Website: ulta-beauty
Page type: billing-address
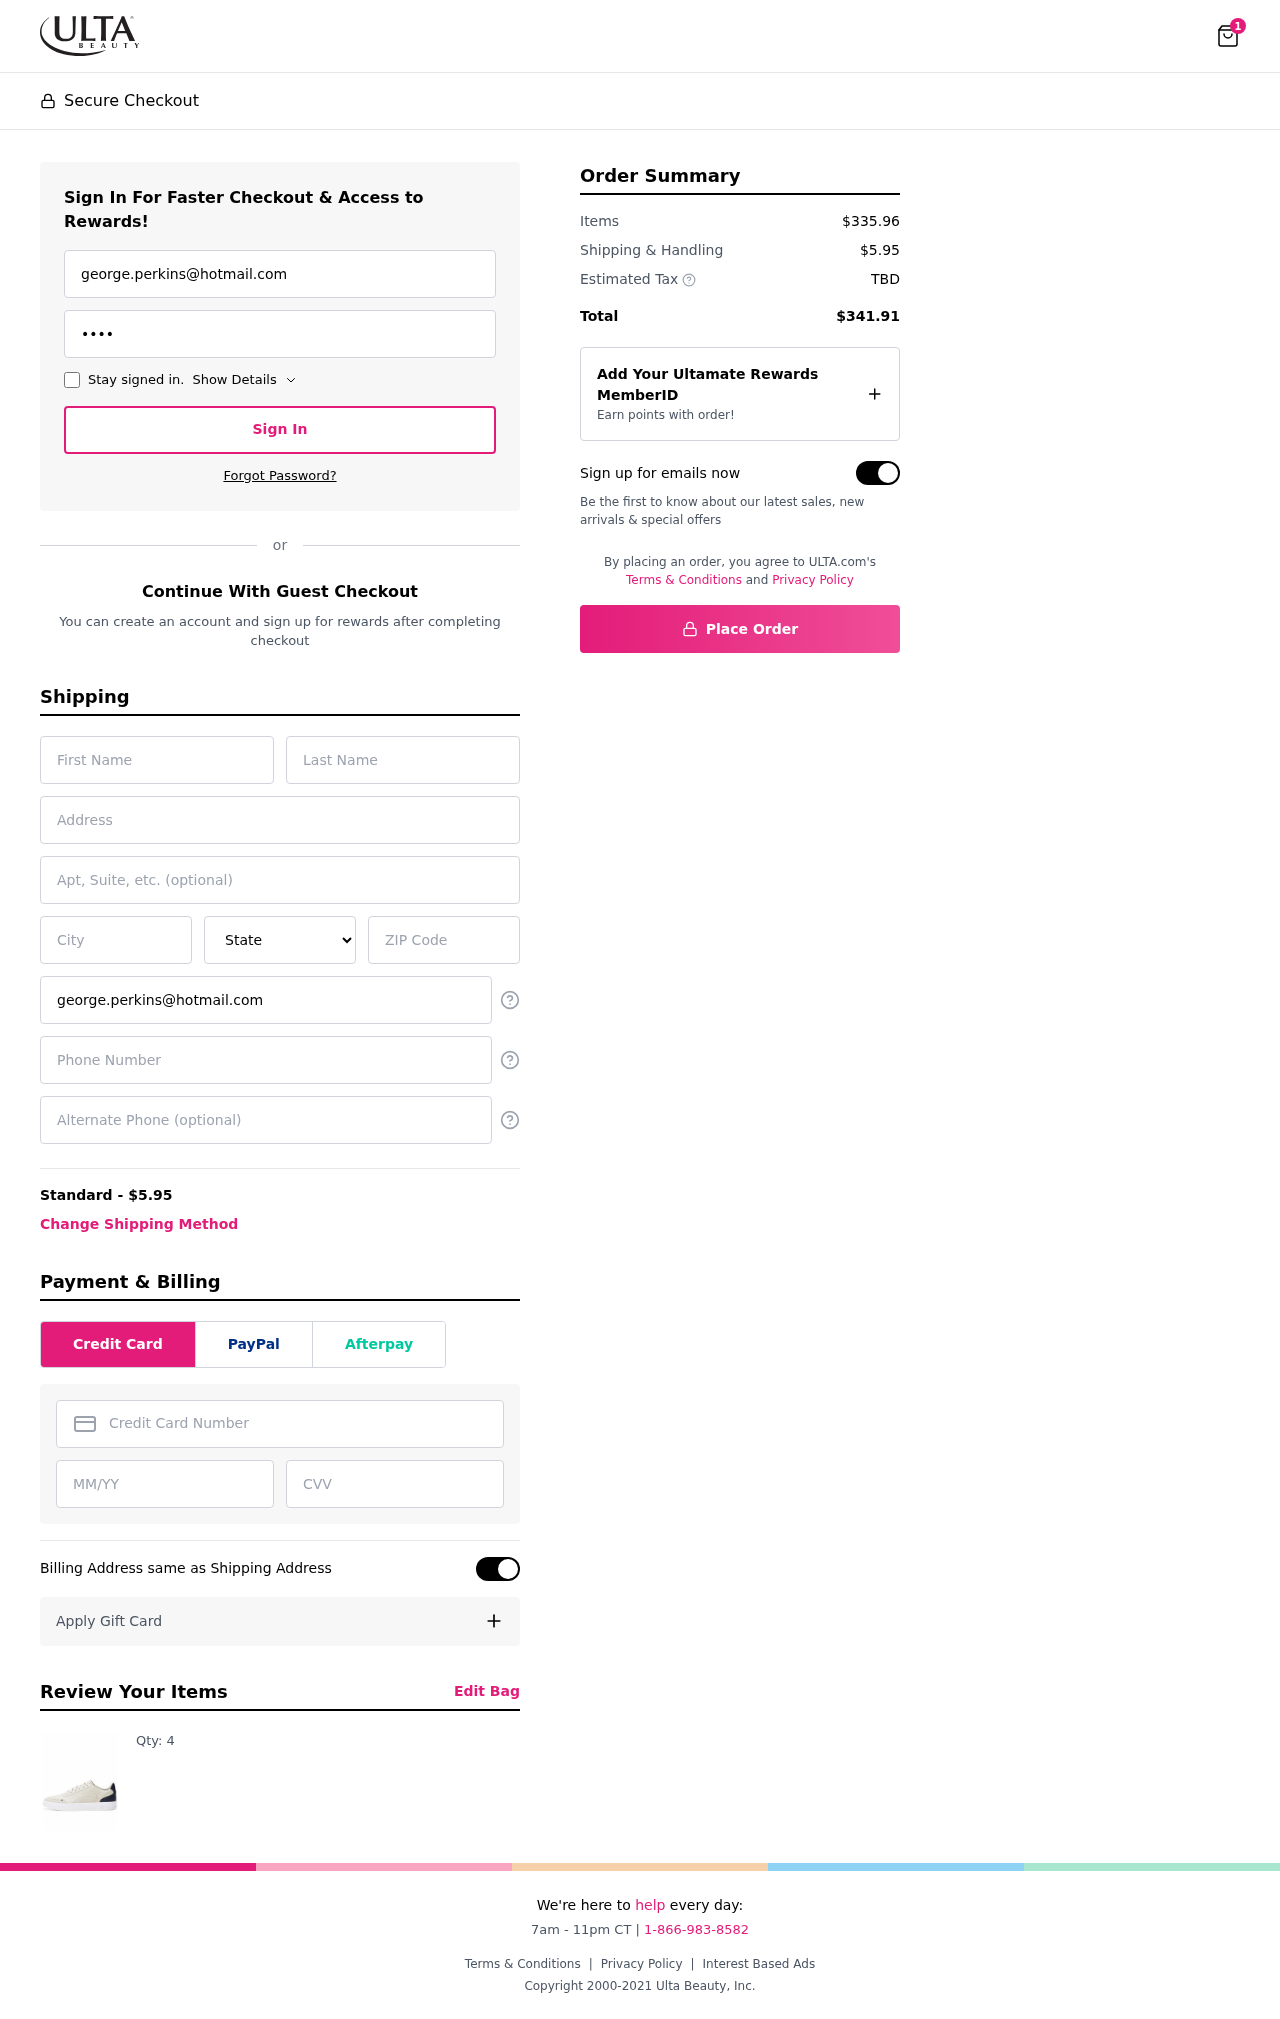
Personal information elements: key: PII_STATE
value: Arkansas
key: PII_EMAIL
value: george.perkins@hotmail.com
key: PII_FIRSTNAME
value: George
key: PII_LASTNAME
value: Perkins
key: PII_STREET
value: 615 Jenkins Mission Suite 373
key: PII_CITY
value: South Erin
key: PII_POSTCODE
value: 80711
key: PII_PHONE
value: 9635184891
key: PII_CARD_NUMBER
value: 5273 2251 1862 7209
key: PII_CARD_EXPIRY
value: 06/26
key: PII_CARD_CVV
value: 282
Product elements: key: PRODUCT1_QUANTITY
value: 4
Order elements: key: ORDER_NUM_ITEMS
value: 1
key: ORDER_SHIPPING_COST
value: $5.95
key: ORDER_SUBTOTAL
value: $335.96
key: ORDER_TOTAL
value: $341.91